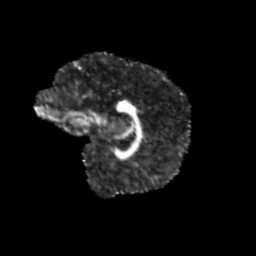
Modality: FA
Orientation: sagittal
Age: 11
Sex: female
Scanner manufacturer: siemens
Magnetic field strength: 3 T
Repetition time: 3.8 s
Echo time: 0.07 s